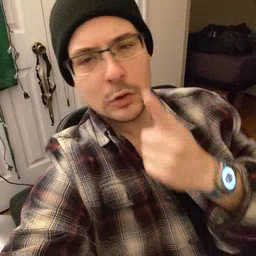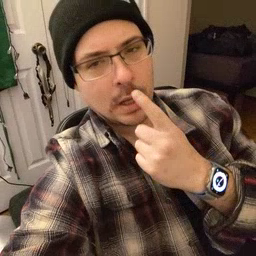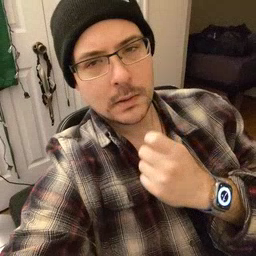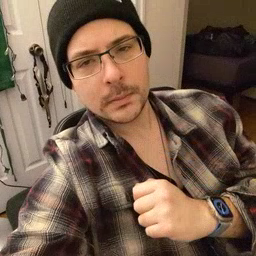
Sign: red